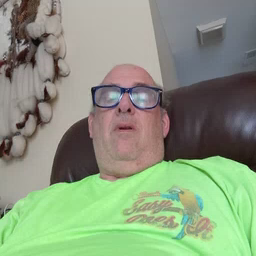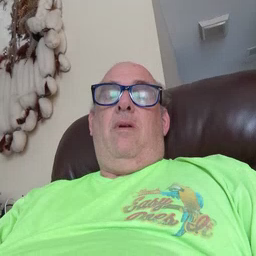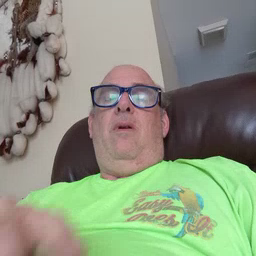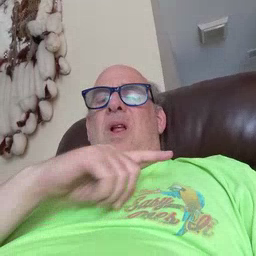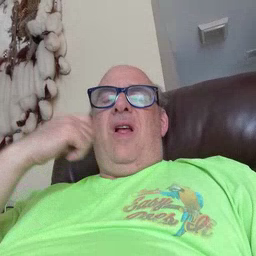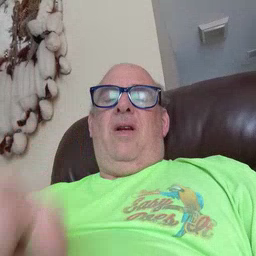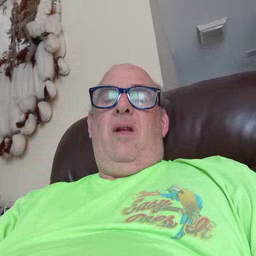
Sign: dry